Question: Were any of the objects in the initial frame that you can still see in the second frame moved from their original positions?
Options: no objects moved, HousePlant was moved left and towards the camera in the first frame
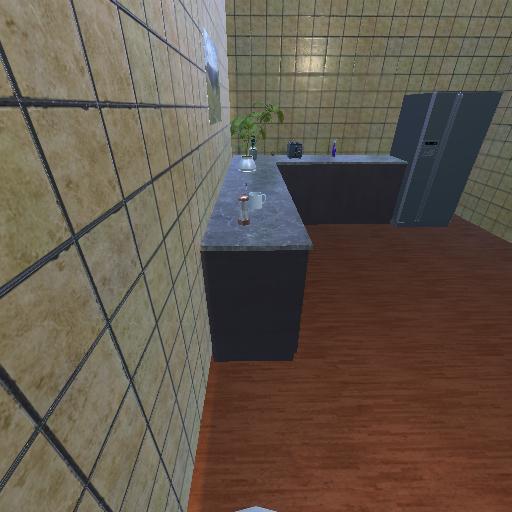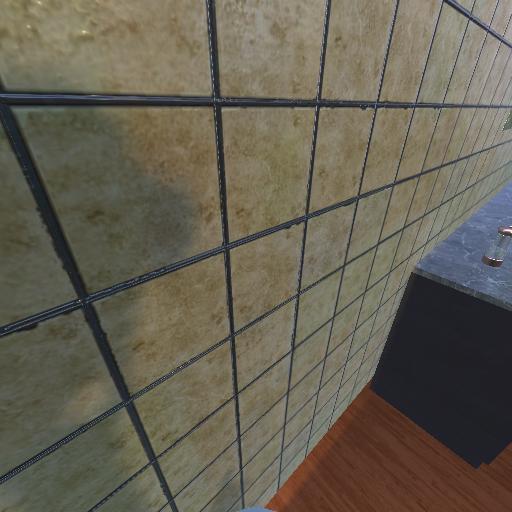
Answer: no objects moved